Brain MRI, t1w sequence, axial 2D slice.
Patient: age 20, sex F, weight 90 kg, height 1.9 m
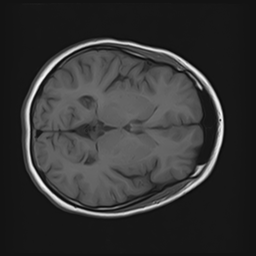